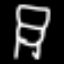
Label: chair